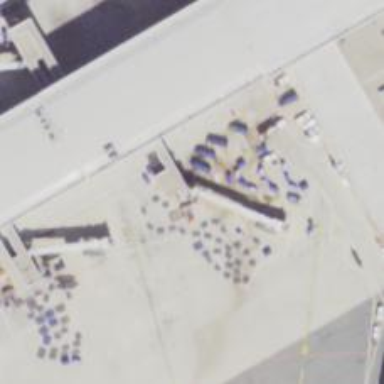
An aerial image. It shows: Airport gate.